Question: I want to make something like that:

I try to make the popup menu whit the collapseview, y the action bar. but i try all the thing that i found on internet and no solution found. i didnt need suppoart android api less than 15.
this the main.xml
'''
<menu xmlns:android="http://schemas.android.com/apk/res/android" >
<item
android:id="@+id/action_settings"
android:orderInCategory="100"
android:showAsAction="never"
android:title="@string/action_settings"/>
<item android:id="@+id/action_search"
android:icon="@android:drawable/ic_dialog_email"
android:title="@string/hello_world"
android:showAsAction="always|collapseActionView"
/>
<item android:id="@+id/action_compose"
android:icon="@android:drawable/btn_star"
android:title="@string/hello_world"
android:showAsAction="never"
/>
<item android:id="@+id/action_compose2"
android:icon="@android:drawable/btn_star"
android:title="@string/hello_world"
android:showAsAction="never"
/>
</menu>
'''
This my activity:
'''
public class MainActivity extends Activity {
@Override
protected void onCreate(Bundle savedInstanceState) {
super.onCreate(savedInstanceState);
setContentView(R.layout.activity_main);
ActionBar a = getActionBar();
a.setTitle("Mariano");
}
@Override
public boolean onCreateOptionsMenu(Menu menu) {
// Inflate the menu items for use in the action bar
MenuInflater inflater = getMenuInflater();
inflater.inflate(R.menu.main, menu);
MenuItem menuItem = menu.findItem(R.id.action_search);
MenuItemCompat.setOnActionExpandListener(menuItem, new OnActionExpandListener() {
@Override
public boolean onMenuItemActionExpand(MenuItem arg0) {
// TODO Auto-generated method stub
return false;
}
@Override
public boolean onMenuItemActionCollapse(MenuItem arg0) {
// TODO Auto-generated method stub
return false;
}
});
return super.onCreateOptionsMenu(menu);
}
@Override
public boolean onOptionsItemSelected(MenuItem item) {
return false;
}
}
'''
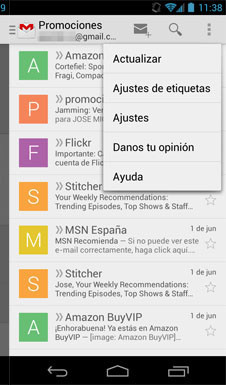
Answer: If I understood correctly you want to open an 'Android Popup Menu' by click on a 'Button'. Then all you have to do is to add this to your 'MainActivity':
'''
button1 = (Button) findViewById(R.id.button1);
button1.setOnClickListener(new OnClickListener() {
@Override
public void onClick(View v) {
//Creating the instance of PopupMenu
PopupMenu popup = new PopupMenu(MainActivity.this, button1);
//Inflating the Popup using xml file
popup.getMenuInflater().inflate(R.menu.popup_menu, popup.getMenu());
//registering popup with OnMenuItemClickListener
popup.setOnMenuItemClickListener(new PopupMenu.OnMenuItemClickListener() {
public boolean onMenuItemClick(MenuItem item) {
int i = item.getItemId();
if (i == R.id.id1) {
//do something
return true;
}
else if (i == R.id.id2){
//do something
}
else if (i == R.id.id3) {
//do something
return true;
}
else if (i == R.id.id4) {
//do something
return true;
}else {
return onMenuItemClick(item);
}
});
popup.show();//showing popup menu
}
});//closing the setOnClickListener method
}
'''